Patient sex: F
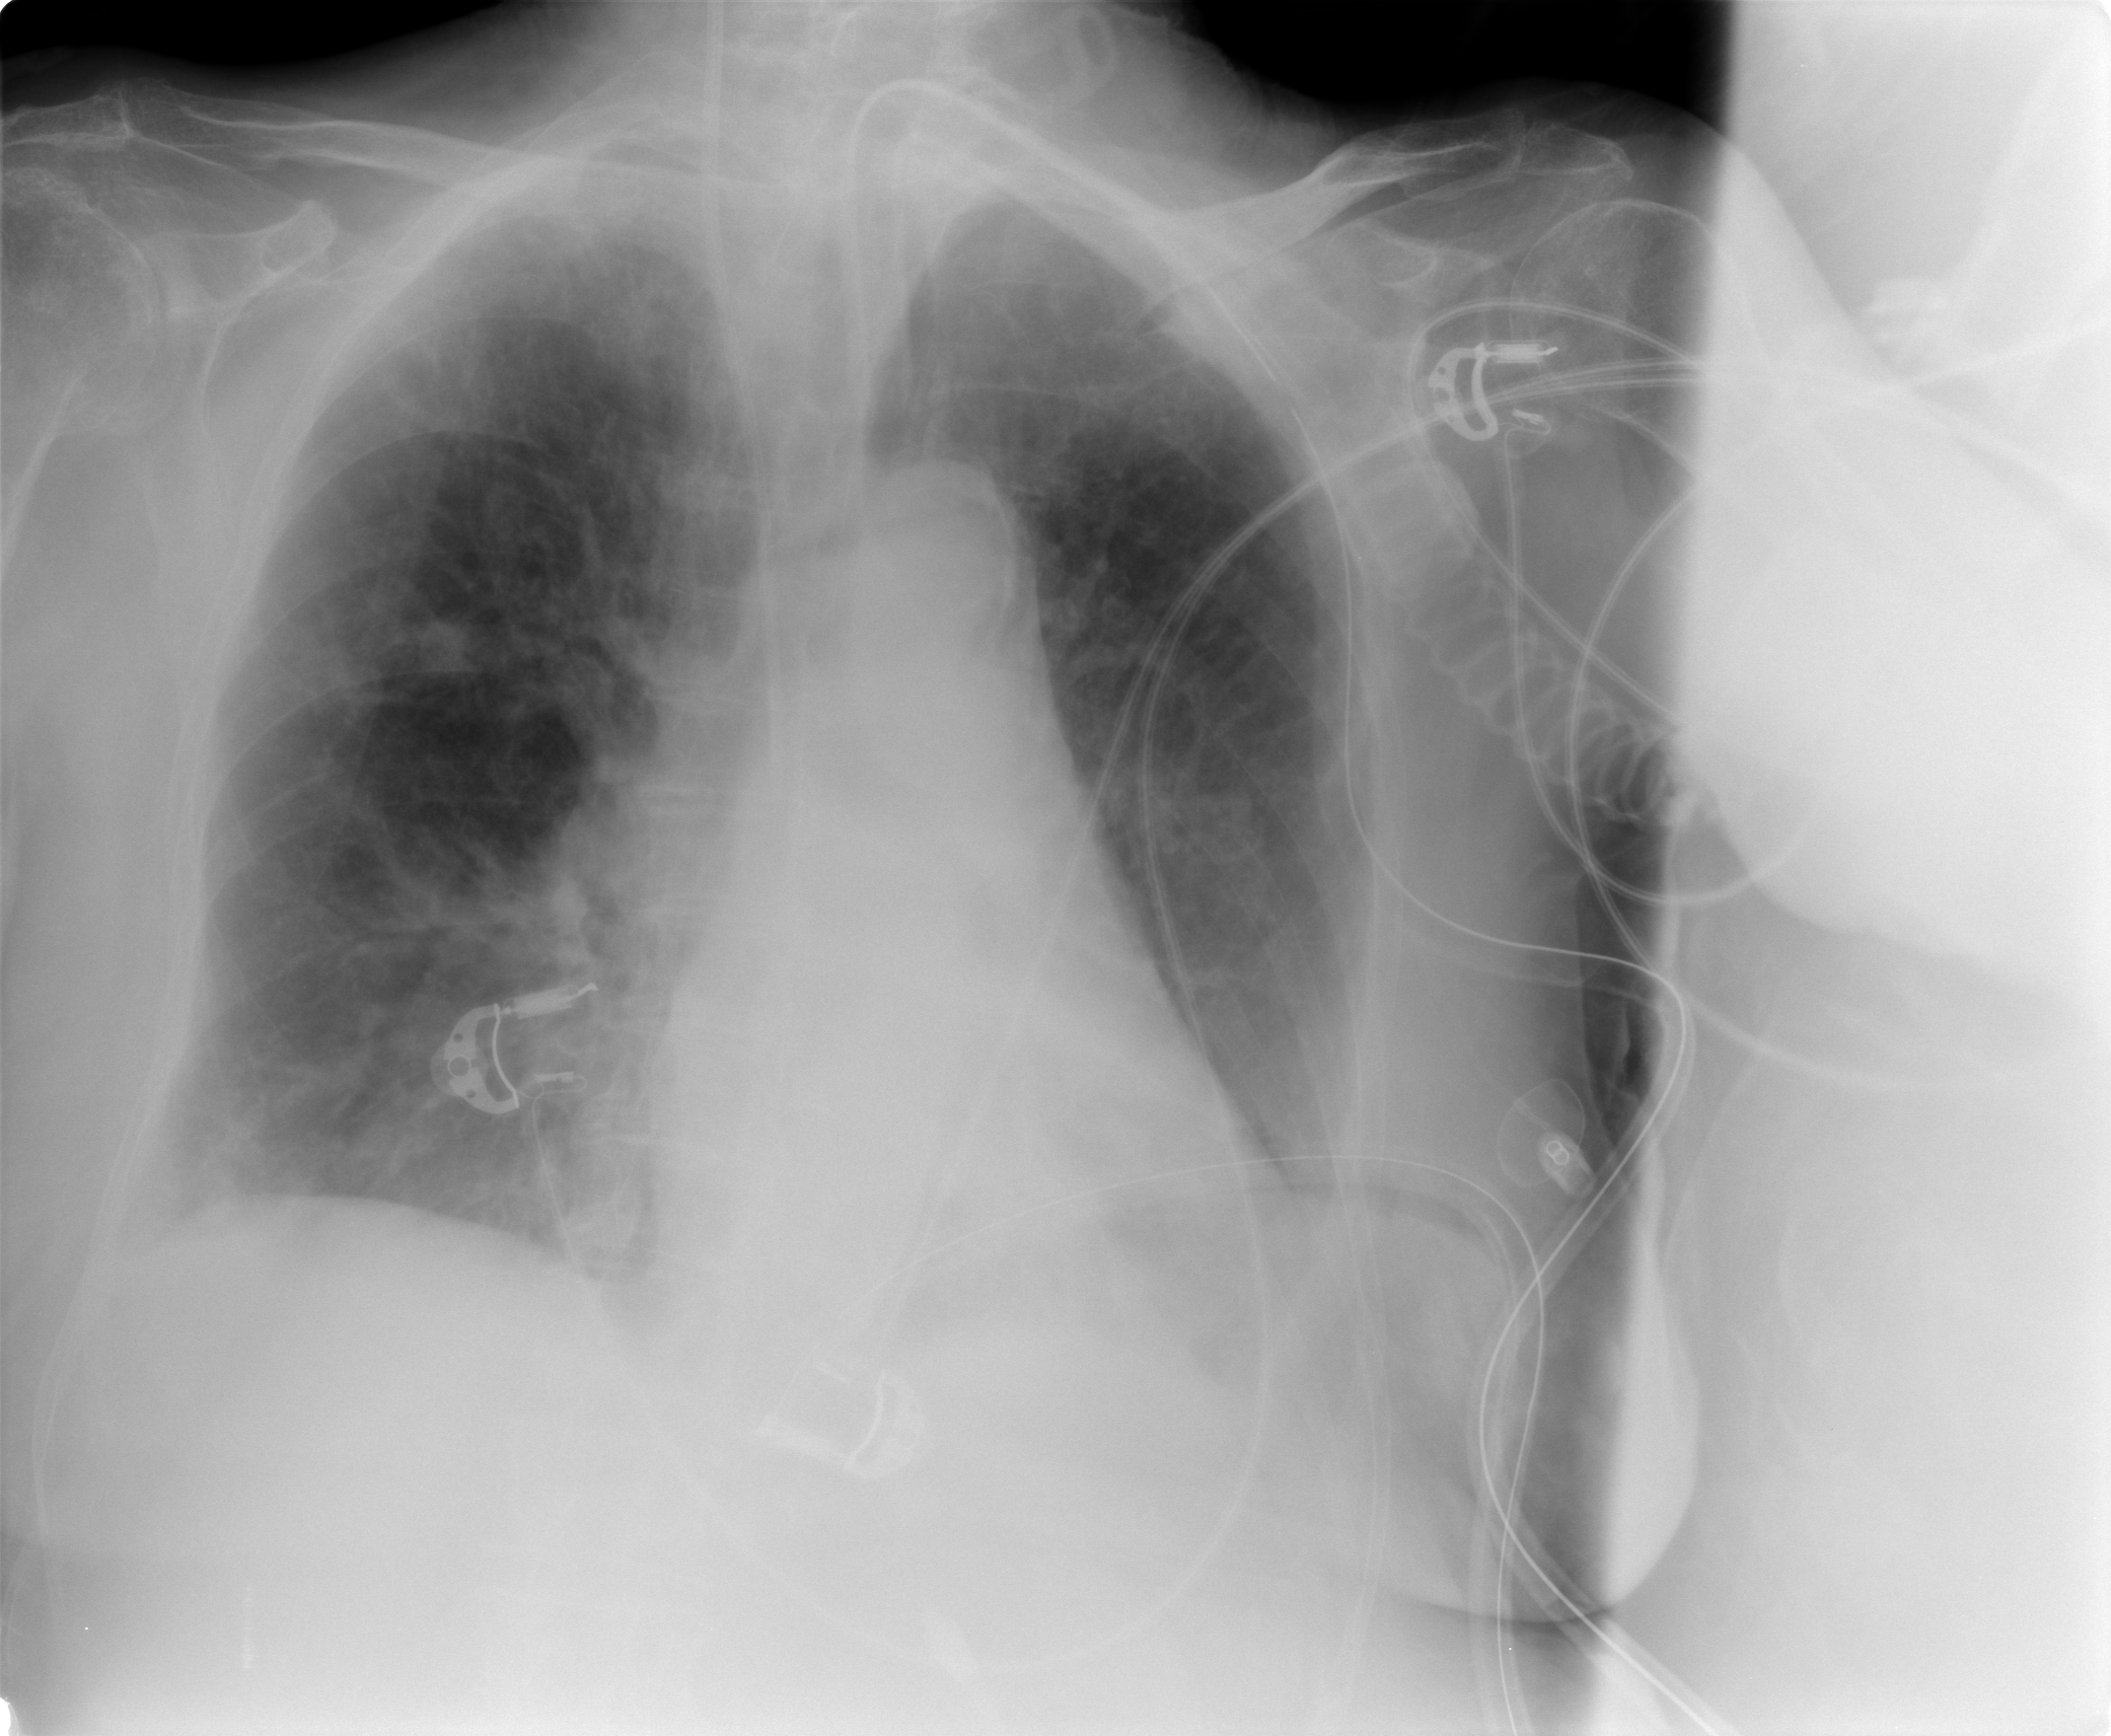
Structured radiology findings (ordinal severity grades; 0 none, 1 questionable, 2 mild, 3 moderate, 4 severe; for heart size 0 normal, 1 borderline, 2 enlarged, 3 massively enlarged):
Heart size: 0
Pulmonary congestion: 2
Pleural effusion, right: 2
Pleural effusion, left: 2
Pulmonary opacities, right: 2
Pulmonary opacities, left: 2
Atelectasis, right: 0
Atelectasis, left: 2